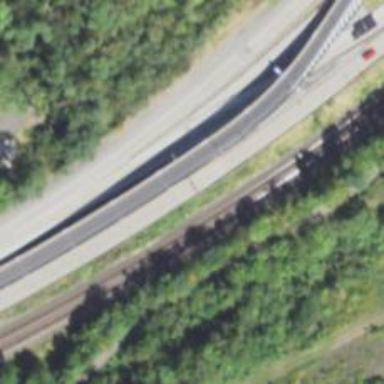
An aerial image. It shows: Primary_link highway crossing bridge.